Interaction volume radius: 5 \u00c5
Interaction volume height: 20 \u00c5
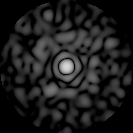
Disorder parameter: 0.7782